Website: lowes
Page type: cart
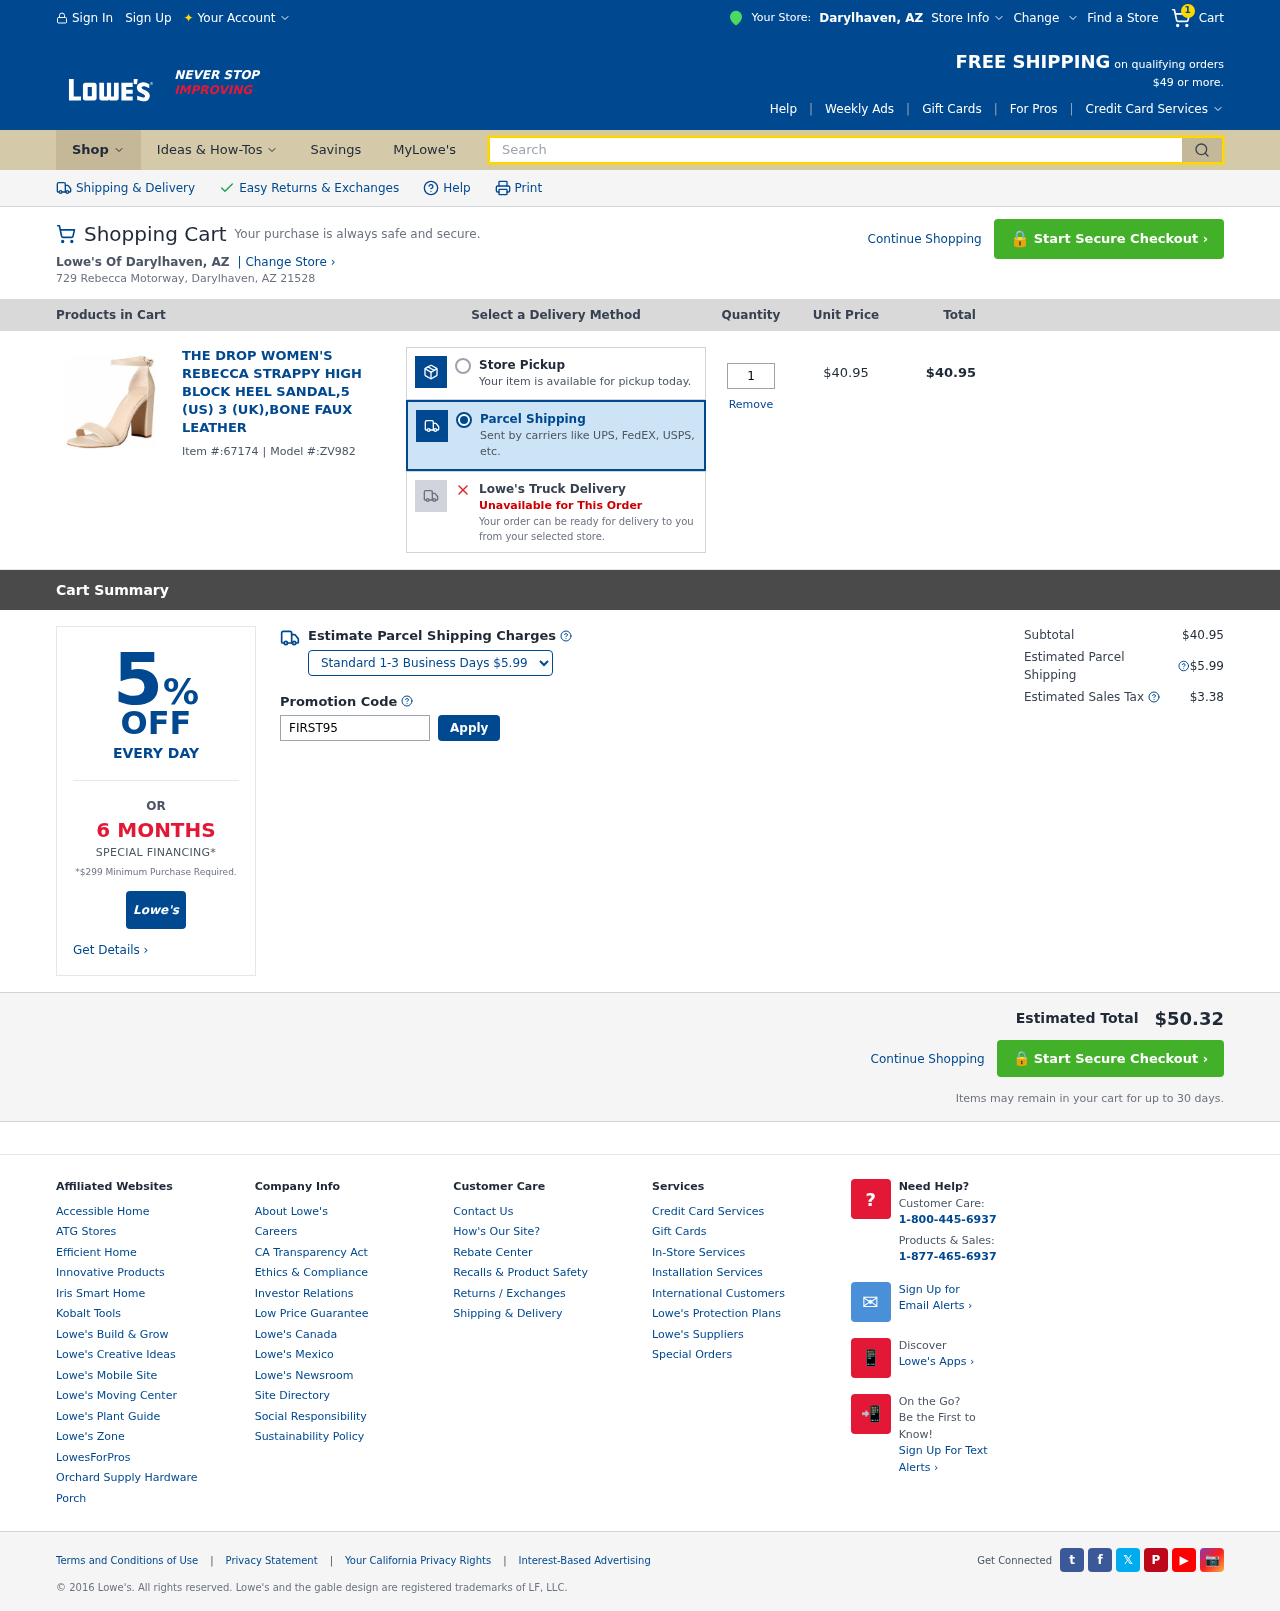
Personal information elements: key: PII_CITY
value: Darylhaven
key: PII_STATE_ABBR
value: AZ
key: PII_STREET
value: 729 Rebecca Motorway
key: PII_CITY_STATE_ZIP
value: Darylhaven, AZ 21528
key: PII_PROMO_CODE
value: FIRST95
Product elements: key: PRODUCT1_NAME
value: The Drop Women's Rebecca Strappy High Block Heel Sandal,5 (US) 3 (UK),Bone Faux Leather
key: PRODUCT1_PRICE
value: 40.95
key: PRODUCT1_QUANTITY
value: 1
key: PRODUCT1_ITEM_ID
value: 67174
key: PRODUCT1_MODEL_ID
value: ZV982
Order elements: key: ORDER_NUM_ITEMS
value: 1
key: ORDER_ITEM_TOTAL
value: $40.95
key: ORDER_SUBTOTAL
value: $40.95
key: ORDER_SHIPPING_COST
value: $5.99
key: ORDER_TAX
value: $3.38
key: ORDER_TOTAL
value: $50.32
Search elements: key: HEADER_SEARCH
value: Search